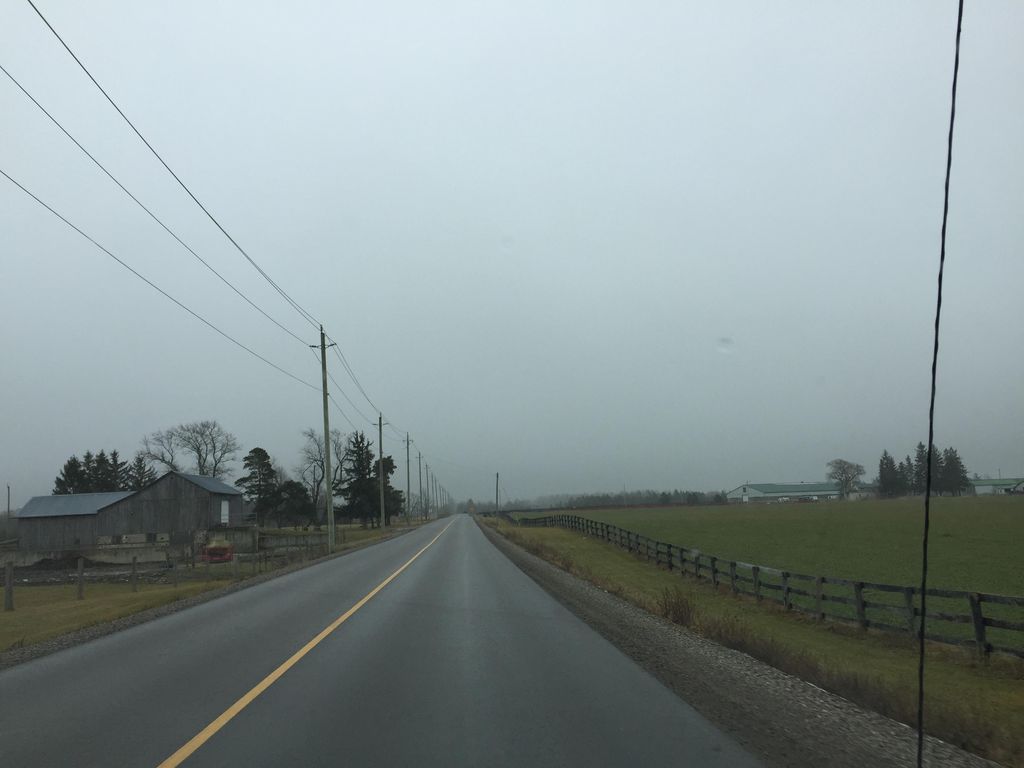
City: kitchener-waterloo